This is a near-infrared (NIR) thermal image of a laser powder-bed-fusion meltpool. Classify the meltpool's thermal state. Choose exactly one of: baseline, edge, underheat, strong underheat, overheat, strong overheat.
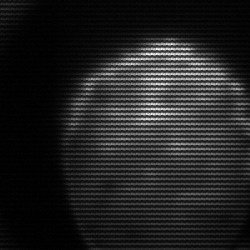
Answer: edge